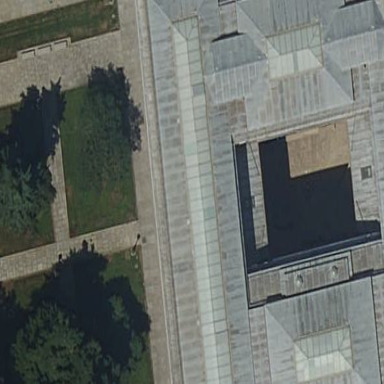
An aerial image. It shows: Part of building.